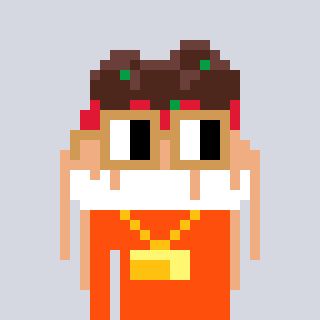
a pixel art character with square brown glasses, a spaghetti-shaped head and a orange-colored body on a cool background